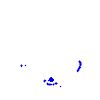
Particle: kaon